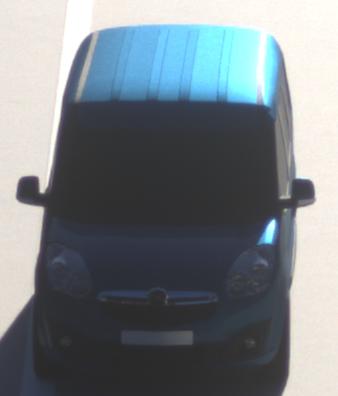
Make: Opel
Model: Combo Combi L1H1 1.4
Detailed model: Combo (D) Combi
Model produced from: 2012/01
Model produced until: 2013/11
Doors: 5
Color: blue
Road condition: dry road
Daytime: sunrise or sunset
Contrast: medium contrast